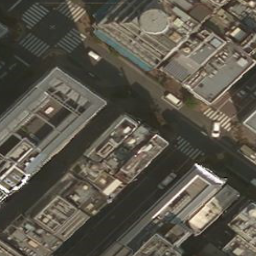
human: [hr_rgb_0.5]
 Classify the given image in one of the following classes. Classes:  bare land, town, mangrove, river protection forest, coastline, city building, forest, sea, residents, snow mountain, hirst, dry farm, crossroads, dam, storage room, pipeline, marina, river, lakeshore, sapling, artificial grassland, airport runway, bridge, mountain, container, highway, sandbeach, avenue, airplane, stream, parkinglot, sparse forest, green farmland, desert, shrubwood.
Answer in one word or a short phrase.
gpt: city building